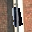
Label: 1